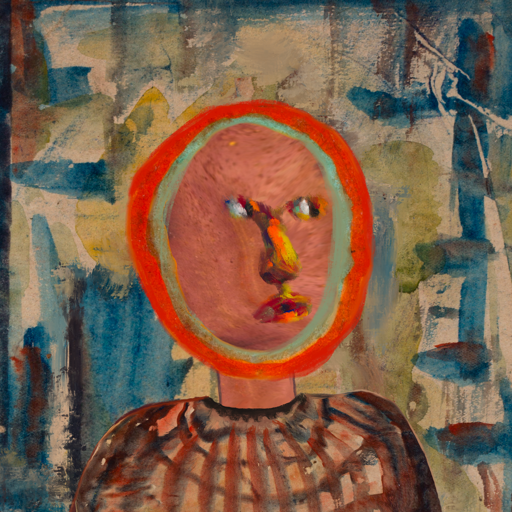
Background: Orphan, Head And Neck Side: Mother_And_Son_Mother, Face Side: An_Impression, Bust: Orphan, Hair Side: Sisters, Head Accessory: Blank, Second Necklace: Blank, Necklace: Blank, Baby: Blank